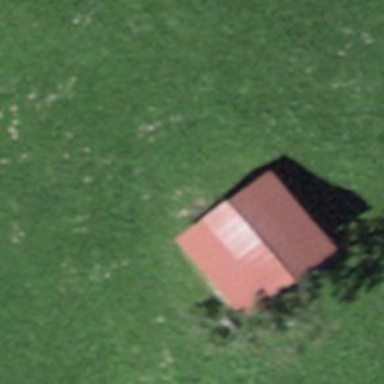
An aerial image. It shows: Barn.